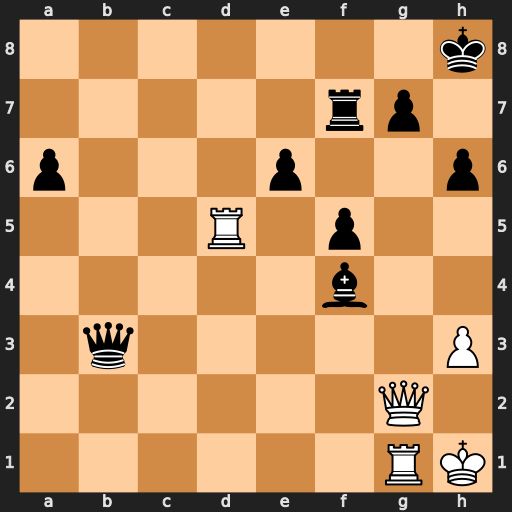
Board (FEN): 7k/5rp1/p3p2p/3R1p2/5b2/1q5P/6Q1/6RK
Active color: w
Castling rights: -
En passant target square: -
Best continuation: Rd8+ Kh7 Qg6#